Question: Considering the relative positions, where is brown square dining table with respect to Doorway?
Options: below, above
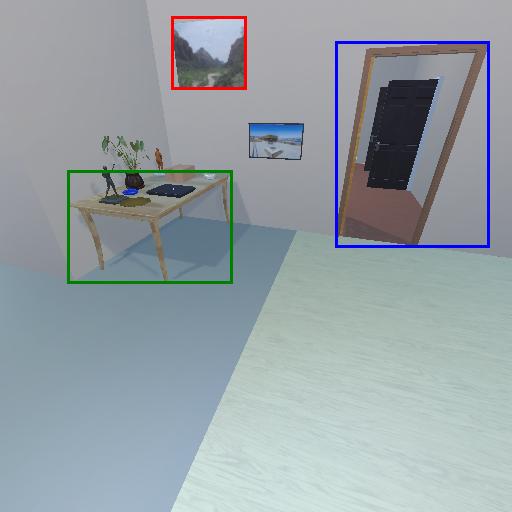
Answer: below